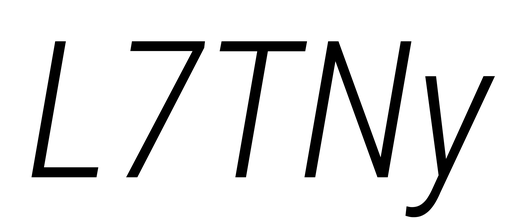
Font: Roboto-Italic_Condensed_Light_Italic